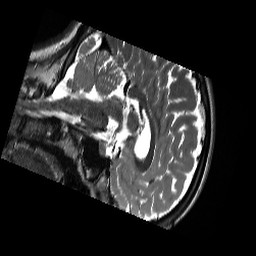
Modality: T2w
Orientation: sagittal
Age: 18
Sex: female
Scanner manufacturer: siemens
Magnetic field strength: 3 T
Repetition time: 13.52 s
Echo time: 0.088 s